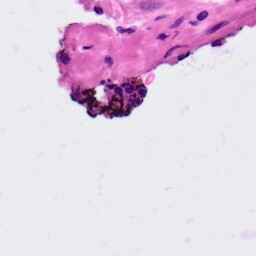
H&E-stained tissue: Ovarian